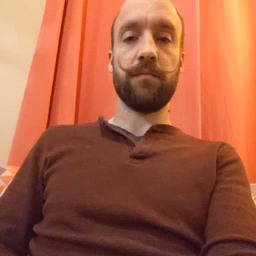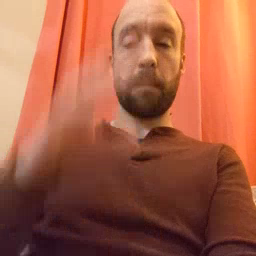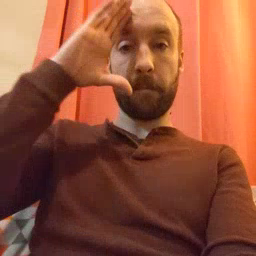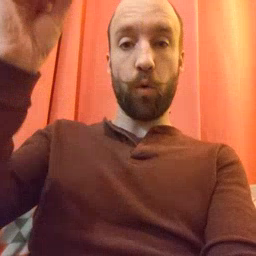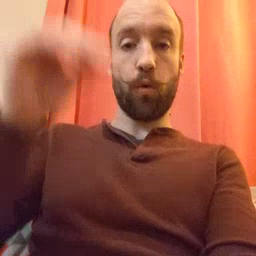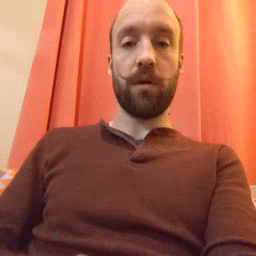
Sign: boy